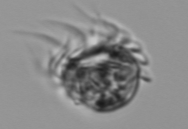
Label: Leegaardiella_ovalis